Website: bh-photo
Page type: account-dashboard
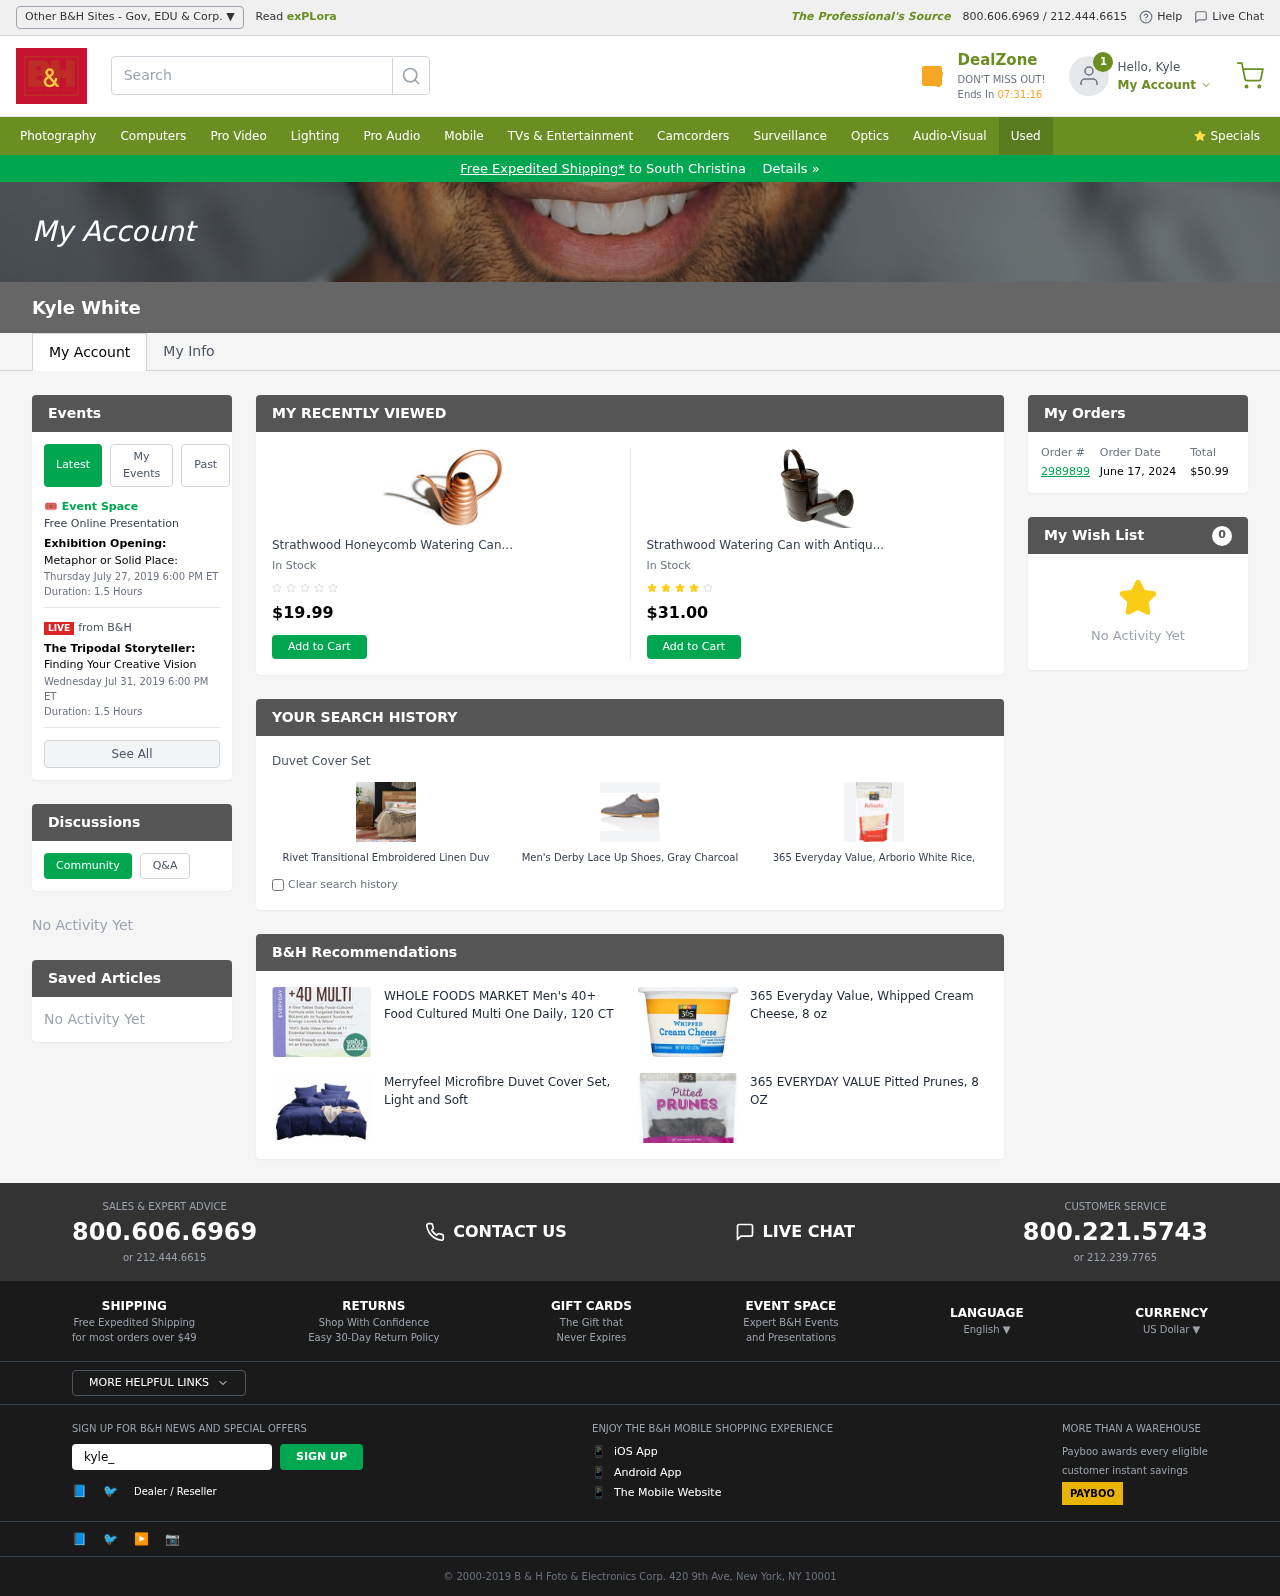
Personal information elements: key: PII_CITY
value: South Christina
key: PII_EMAIL
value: kyle_white@gmail.com
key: PII_FIRSTNAME
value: Kyle
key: PII_FULLNAME
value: Kyle White
Product elements: key: PRODUCT1_NAME
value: Strathwood Honeycomb Watering Can
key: PRODUCT1_PRICE
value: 19.99
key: PRODUCT2_NAME
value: Strathwood Watering Can with Antique Bronze Finish
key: PRODUCT2_PRICE
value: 31
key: PRODUCT3_ITEM_CATEGORY
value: Duvet Cover Set
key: PRODUCT3_NAME
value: Rivet Transitional Embroidered Linen Duvet Cover Set
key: PRODUCT4_NAME
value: Men's Derby Lace Up Shoes, Gray Charcoal, US 9
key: PRODUCT5_NAME
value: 365 Everyday Value, Arborio White Rice, 16 oz
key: PRODUCT6_NAME
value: WHOLE FOODS MARKET Men's 40+ Food Cultured Multi One Daily, 120 CT
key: PRODUCT7_NAME
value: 365 Everyday Value, Whipped Cream Cheese, 8 oz
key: PRODUCT8_NAME
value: Merryfeel Microfibre Duvet Cover Set, Light and Soft
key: PRODUCT9_NAME
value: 365 EVERYDAY VALUE Pitted Prunes, 8 OZ
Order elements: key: ORDER_ID
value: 2989899
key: ORDER_DATE
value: June 17, 2024
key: ORDER_TOTAL
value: $50.99
Other elements: key: WISHLIST_COUNT
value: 0